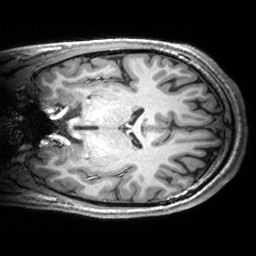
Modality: T1w
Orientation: coronal
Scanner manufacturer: siemens
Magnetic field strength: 3 T
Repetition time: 2.53 s
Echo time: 0.00299 s